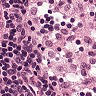
Metastatic tissue present: no